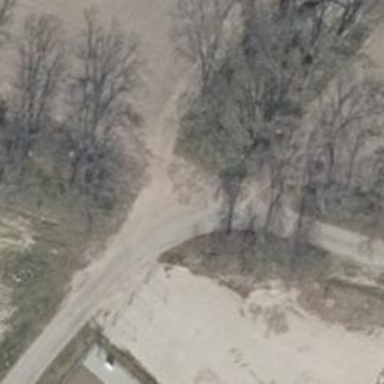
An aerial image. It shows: Unclassified road with asphalt surface.